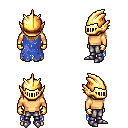
a pixel art fantasy rpg character, male body template, human, tanned skin, blue tattered cape, metal pants, brown long hairstyle, gold helm, gold gloves, metal boots, four views (front, back, left, right), 2x2 character sprite sheet, small pixel art, hard edges, no anti-aliasing